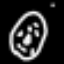
Label: donut